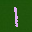
Label: 1